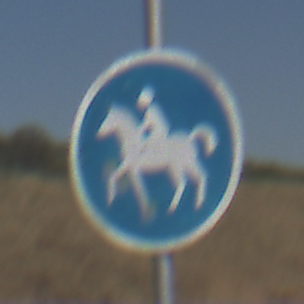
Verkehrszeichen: Reitweg
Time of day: Midday
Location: Outdoor (RoadRail)
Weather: Clear
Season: Summer
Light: Natural